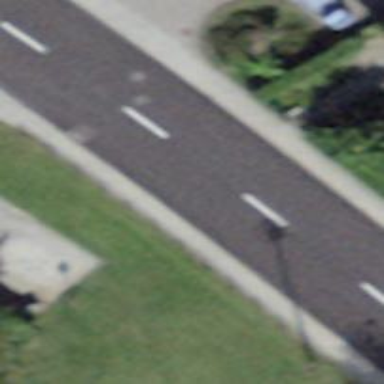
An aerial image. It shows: Primary highway with asphalt surface and designated lane for cyclists.